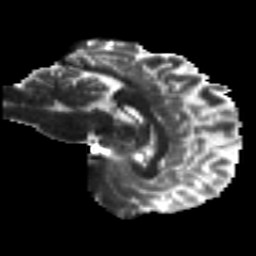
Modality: T2w
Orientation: sagittal
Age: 28
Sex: male
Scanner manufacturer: siemens
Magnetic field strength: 3 T
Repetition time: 8.8 s
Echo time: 0.085 s